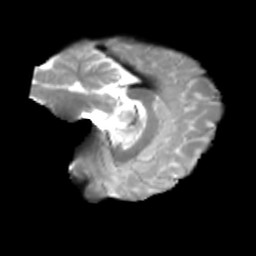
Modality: T2w
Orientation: sagittal
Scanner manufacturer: siemens
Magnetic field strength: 3 T
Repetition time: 4 s
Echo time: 0.0594 s